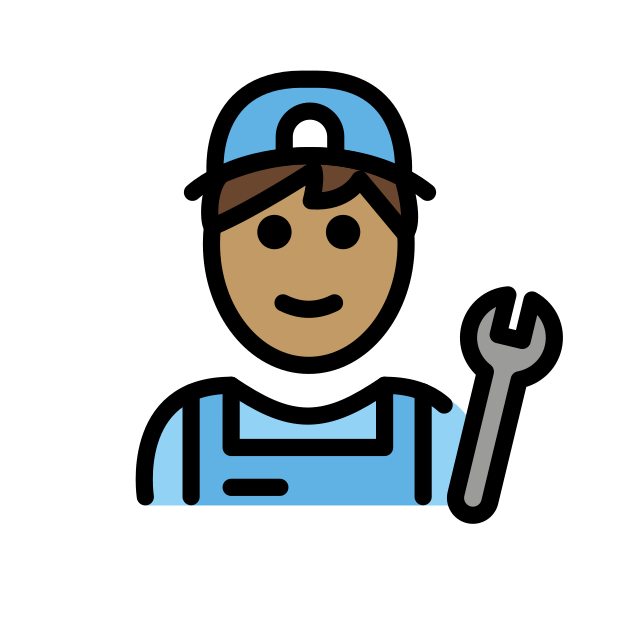
man mechanic: medium skin tone